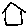
Label: house